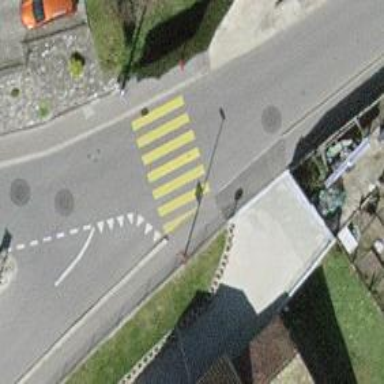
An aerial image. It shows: Marked zebra crossing on the road. The crossing is indicated by zebra markings.